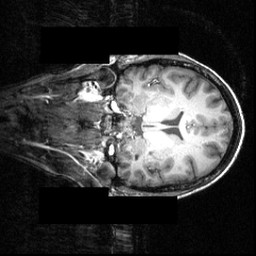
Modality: T1w
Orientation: coronal
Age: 26
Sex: female
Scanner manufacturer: siemens
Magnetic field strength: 3.951 T
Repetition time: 1.5 s
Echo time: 0.00335 s